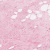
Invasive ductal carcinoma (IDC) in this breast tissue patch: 0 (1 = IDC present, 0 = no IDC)